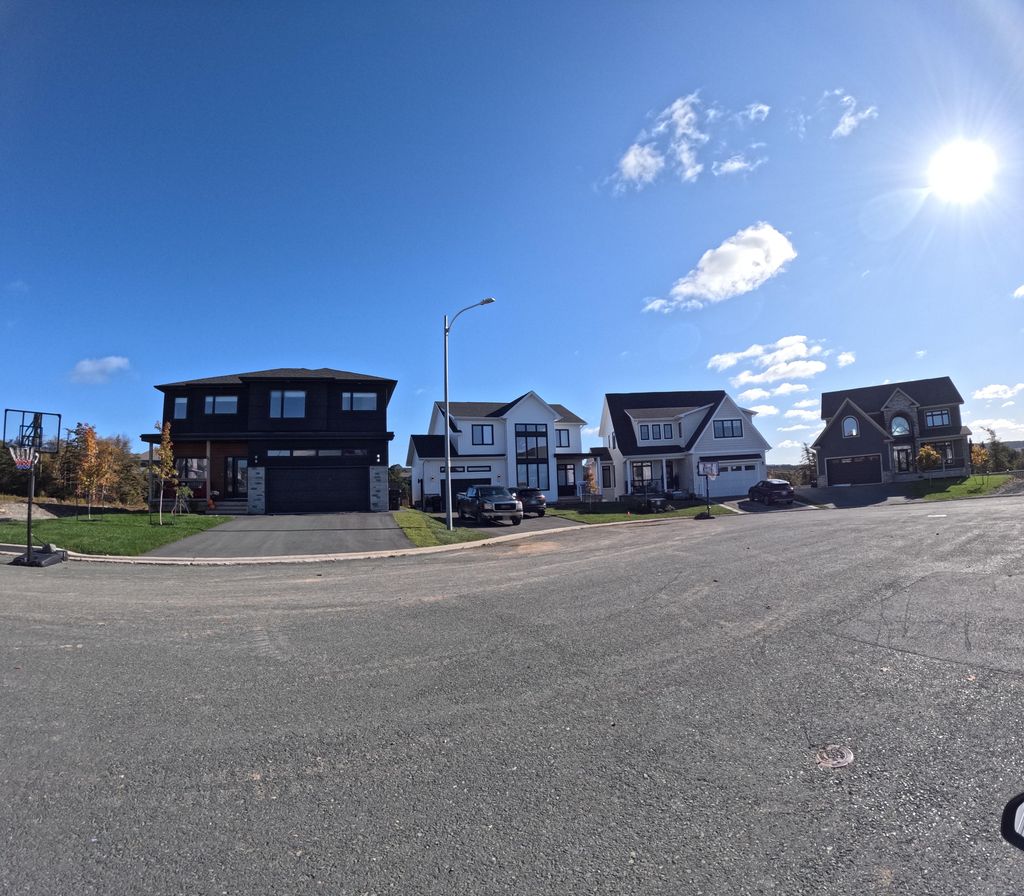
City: st_johns